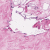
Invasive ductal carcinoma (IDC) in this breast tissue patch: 0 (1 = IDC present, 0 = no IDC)